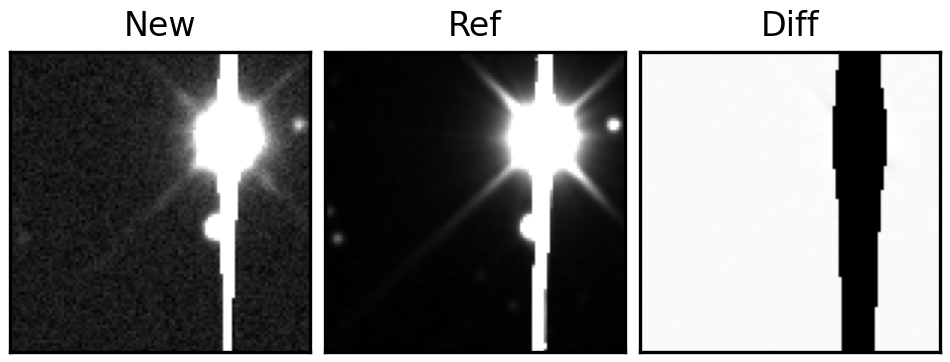
Label: bogus